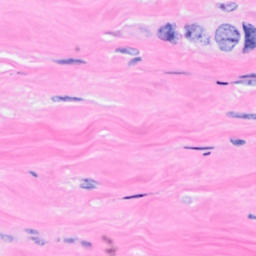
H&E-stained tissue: Breast